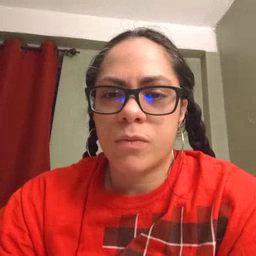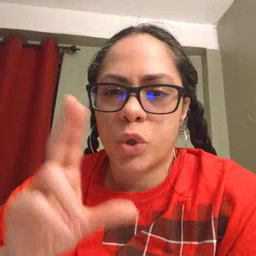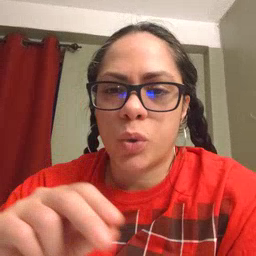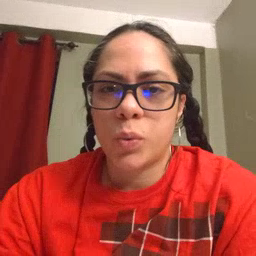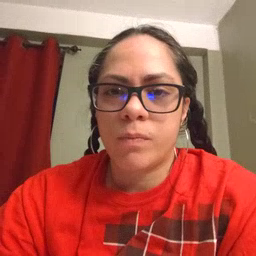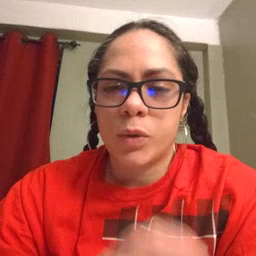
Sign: no